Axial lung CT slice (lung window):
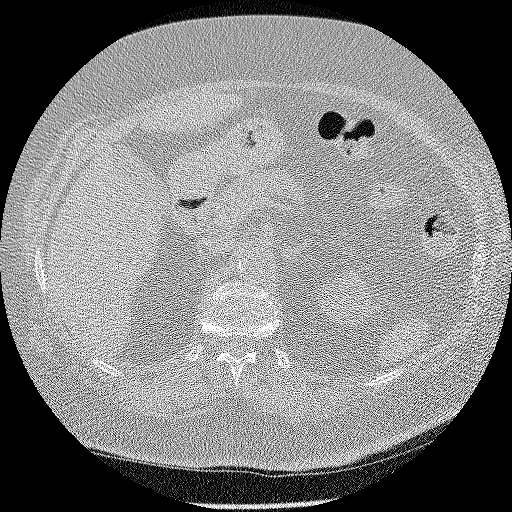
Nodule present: no